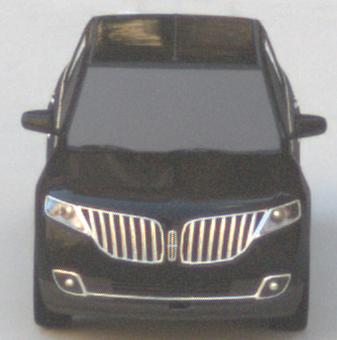
Make: Lincoln
Model: MKX
Detailed model: Gen. 1 CD3
Model produced from: 2010
Model produced until: 2015
Doors: 5
Color: black
Road condition: dry road
Daytime: morning or afternoon
Contrast: low contrast